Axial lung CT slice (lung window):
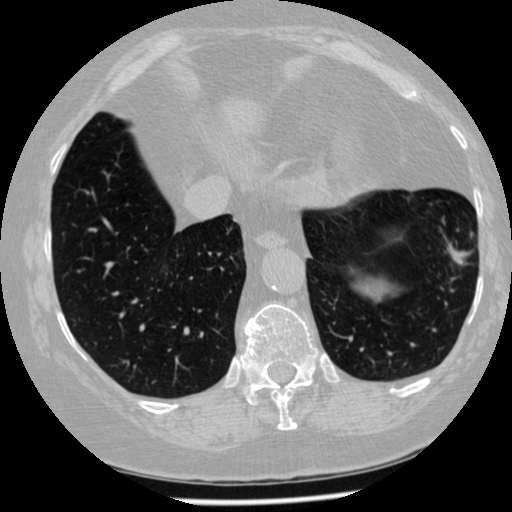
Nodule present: no